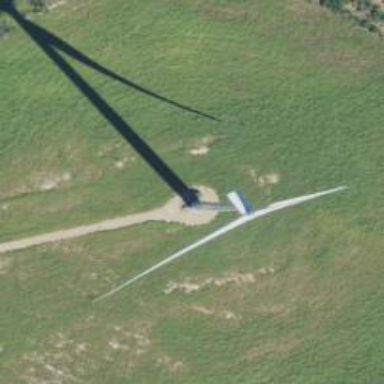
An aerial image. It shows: Wind turbine generator that utilizes wind as its source for generating electricity. It is of the horizontal axis type.